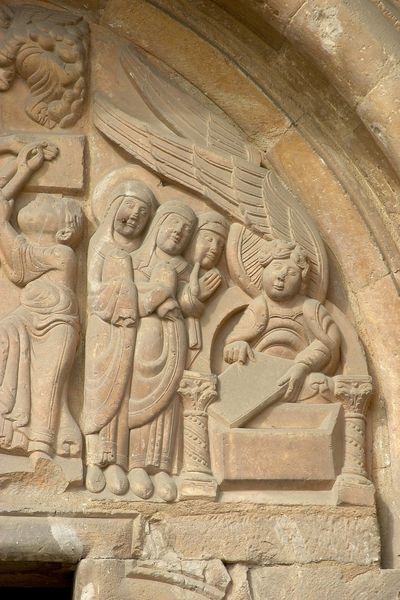
Titel: Südliche Querhausfassade mit Puerta del Perdón
Institution: Spanien, Leon, San Isidoro
Schlagwörter: flügel, gott, hand, kopf, mann, umhang, weiß, frauen, gelb, menschen, sitzen, ausschnitt, frau, hüte, kleid, köpfe, marmor, mund, männer, nase, säule, säulen, tür, gebäude, schleier, tuch, gesichter, architektur, falten, federn, halten, sockel, stein, steine, kirche, gewand, kutte, mantel, drei, kind, engel, früchte, skulptur, relief, füße, bücher, sitz, bogen, fassade, leer, figuren, rundbogen, thron, detail, bildhauerei, tor, eingang, deckel, buch, kloster, kreuz, religion, becken, nonne, trohn, hauben, beten, schwester, stift, halbrund, portal, heiligenschein, gesims, sandstein, grab, jesus, schreiben, romanik, mönch, mönche, umhänge, trog, heilige, reben, heilig, maria, auferstehung, himmelfahrt, tympanon, romanisch, konvent, heiligenscheine, nonnen, grabplatte, türsturz, heilgienschein, himmelfahr, äbtissin, leeres grab, 1200, thron#, 1090, architekturdekor, auferstehungsszene